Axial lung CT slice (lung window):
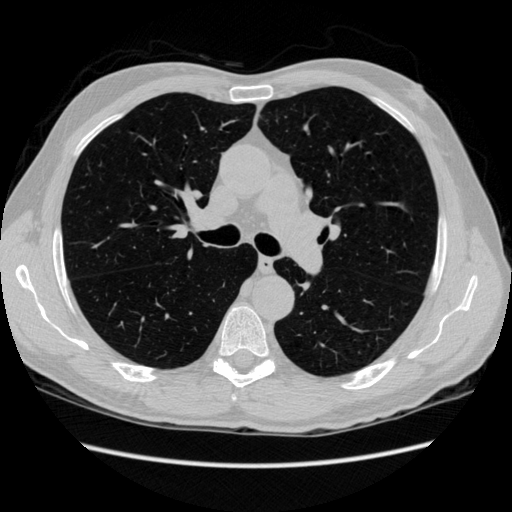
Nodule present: no